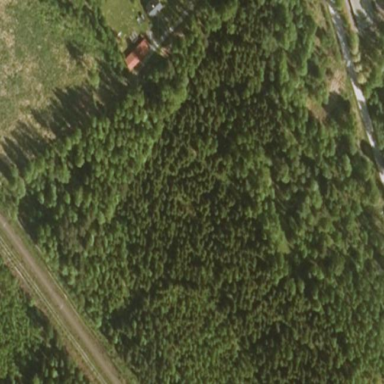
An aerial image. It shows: Forest area.